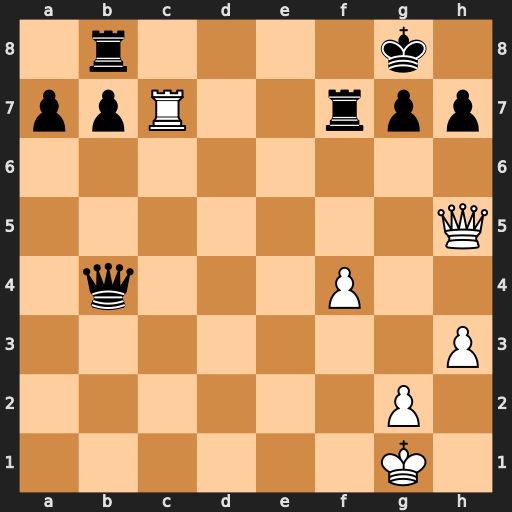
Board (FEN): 1r4k1/ppR2rpp/8/7Q/1q3P2/7P/6P1/6K1
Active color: w
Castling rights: -
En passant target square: -
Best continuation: Qxf7+ Kh8 Qxg7#